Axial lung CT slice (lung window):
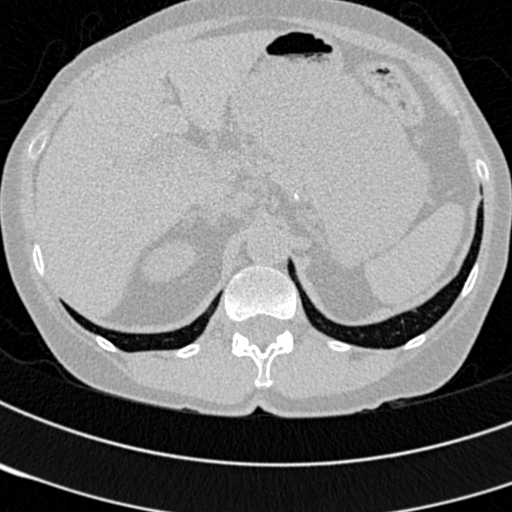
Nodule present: no